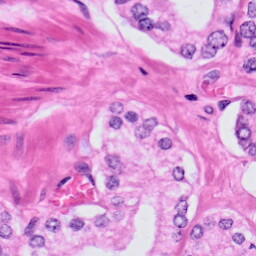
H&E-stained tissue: Prostate